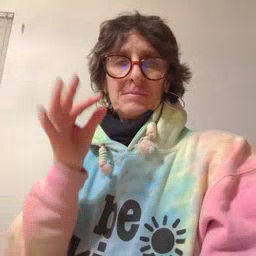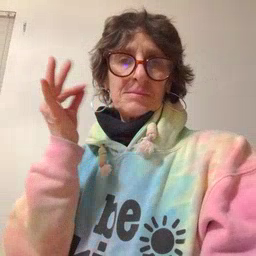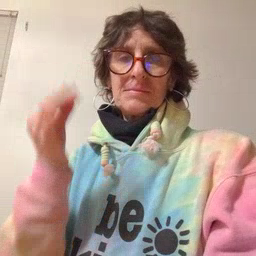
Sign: kitty